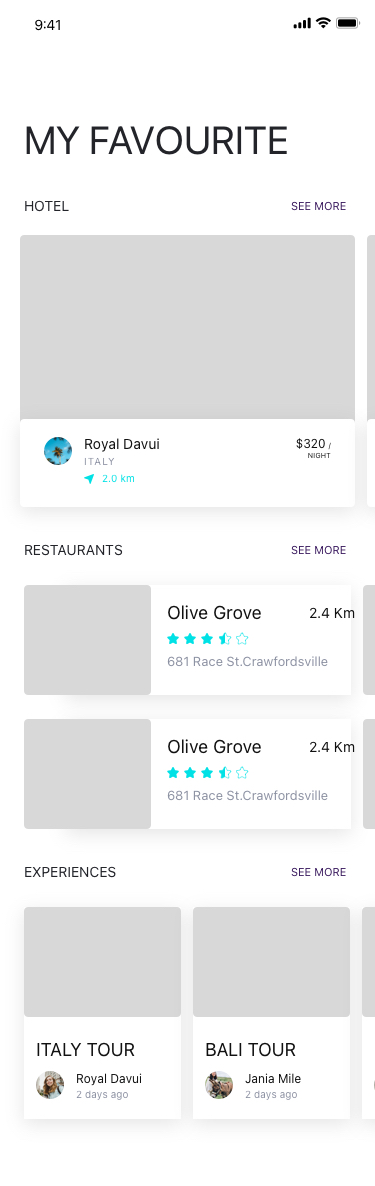
Text in this UI design:
9:41
MY FAVOURITE
SEE MORE
HOTEL
SEE MORE
RESTAURANTS
SEE MORE
EXPERIENCES
ITALY
Royal Davui
2.0 km
$320 / NIGHT
Olive Grove
2.4 Km
681 Race St.Crawfordsville
Olive Grove
2.4 Km
681 Race St.Crawfordsville
ITALY TOUR
2 days ago
Royal Davui
BALI TOUR
2 days ago
Jania Mile
ITALY TOUR